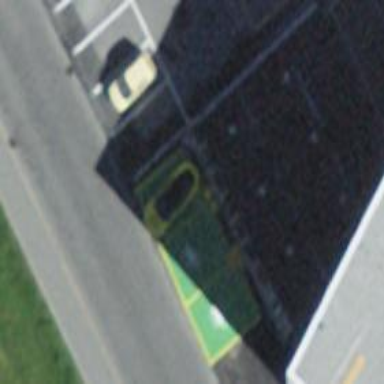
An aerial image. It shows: Charging station.